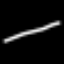
Label: line